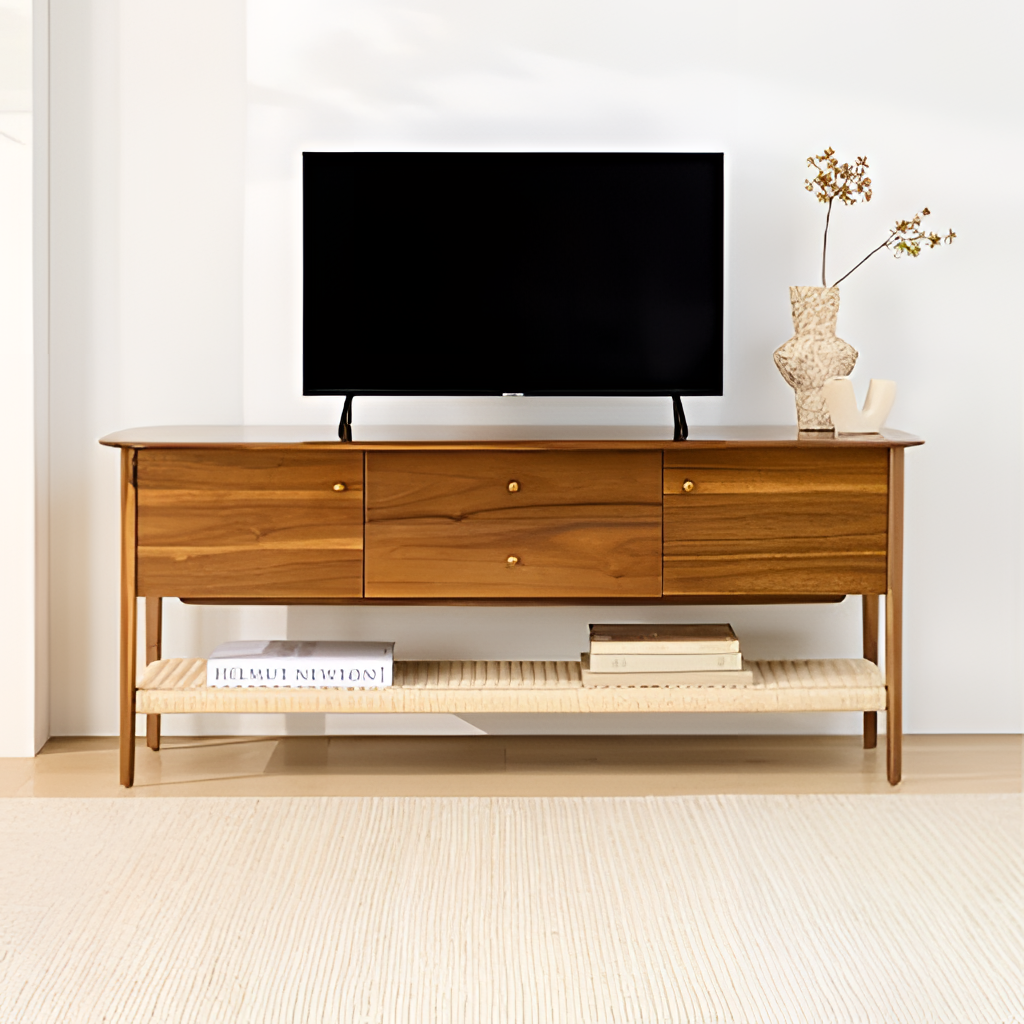
living room, wood TV console, minimalist, beige wood flooring, with plank pattern, paint wallpaper, with solid pattern